Question: I'm building a website using the (awesome looking) <URL> and I would like to add a fixed footer to the list of suggestions. Something like you can see in the image below, in which Pinterest adds twitter and google+ to the footer of the user search suggestions:

I tried to add a footer in the html md-autocomplete component:
'''
<md-content layout-padding="" layout="column">
<form ng-submit="$event.preventDefault()">
<md-autocomplete ng-disabled="ctrl.isDisabled" md-no-cache="ctrl.noCache" md-selected-item="ctrl.selectedItem" md-search-text-change="ctrl.searchTextChange(ctrl.searchText)" md-search-text="ctrl.searchText" md-selected-item-change="ctrl.selectedItemChange(item)" md-items="item in ctrl.querySearch(ctrl.searchText)" md-item-text="item.name" md-min-length="0" placeholder="e-mail of naam " md-menu-class="autocomplete-custom-template">
<md-item-template>
<span class="item-title">
<md-icon md-svg-icon="img/icons/octicon-repo.svg"></md-icon>
<span> {{item.name}} </span>
</span>
</md-item-template>
<md-item-template>
<footer><a href="">Some link</a></footer>
</md-item-template>
</md-autocomplete>
</form>
</md-content>
'''
Unfortunately this doesn't work, nothing gets displayed. <URL> is the working example of the Material Autocomplete.
Does anybody know how I can add a fixed footer to the suggestions of the Angular Material Autocomplete? All tips are welcome!
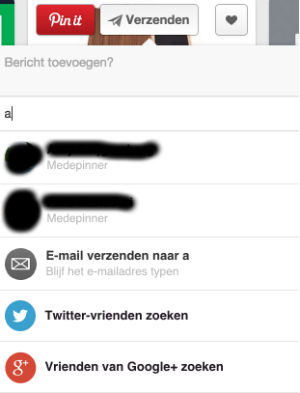
Answer: I do not think you can ad additional template to 'md-autocomplete'.
I believe that 'md-autocomplete' clean up the selection list, and rebuilding it by repeating 'md-item-template'
Thus, it's better to add additional data at the end of your search.
Here is the example.
<URL>
Controller parts
'''
self.fixedOnes = [
{'name' : 'FIXED1', type: 'fixed'},
{'name' : 'FIXED2', type: 'fixed'},
{'name' : 'FIXED3', type: 'fixed'}
];
'''
Html part
'''
<md-autocomplete ...
md-items="item in (ctrl.querySearch(ctrl.searchText).concat(ctrl.fixedOnes))" ... >
<md-item-template>
<div ng-class="{fixed:item.type=='fixed'}">
<span> {{item.name}} </span>
</div>
</md-item-template>
</md-autocomplete>
'''
------------- EDIT -----------------------
For, different style and contents, you can use 'ng-class', 'ng-if', of 'ng-show' wisely since the contents of 'md-item-template' are compiled.
I have updated the above answer for fixed ones to have different style.